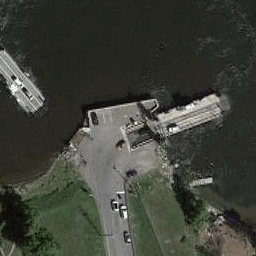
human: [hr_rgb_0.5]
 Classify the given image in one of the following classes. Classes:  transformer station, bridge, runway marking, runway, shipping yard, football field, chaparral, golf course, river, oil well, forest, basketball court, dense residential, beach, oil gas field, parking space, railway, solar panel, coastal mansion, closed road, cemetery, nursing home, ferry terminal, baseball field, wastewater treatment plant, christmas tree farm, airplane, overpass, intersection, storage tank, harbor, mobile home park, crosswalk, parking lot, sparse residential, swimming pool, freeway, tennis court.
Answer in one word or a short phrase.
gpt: ferry terminal